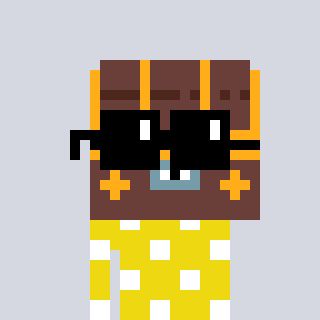
a pixel art character with square black sunglasses, a treasure chest-shaped head and a yellow-colored body on a cool background